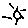
Label: sun